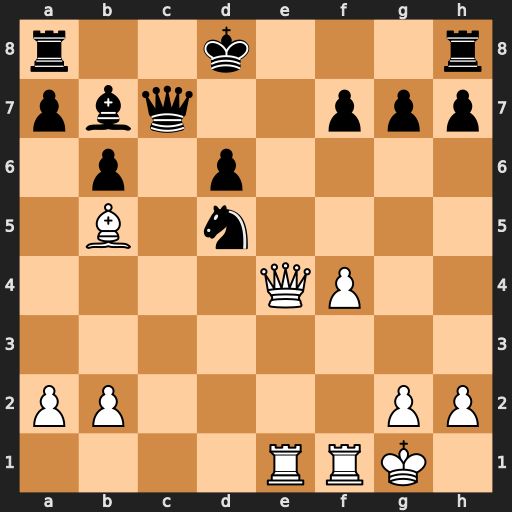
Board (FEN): r2k3r/pbq2ppp/1p1p4/1B1n4/4QP2/8/PP4PP/4RRK1
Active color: w
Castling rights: -
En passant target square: -
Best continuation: Qe8+ Rxe8 Rxe8#